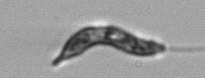
Label: Euglena